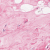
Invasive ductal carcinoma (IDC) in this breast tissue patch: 0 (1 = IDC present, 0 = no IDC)